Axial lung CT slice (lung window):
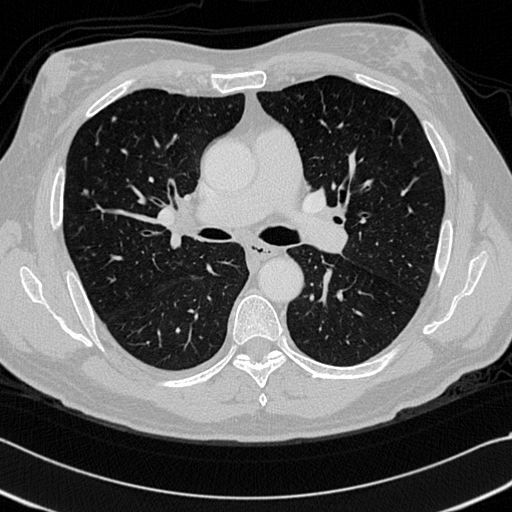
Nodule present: yes
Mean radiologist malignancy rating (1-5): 2.667